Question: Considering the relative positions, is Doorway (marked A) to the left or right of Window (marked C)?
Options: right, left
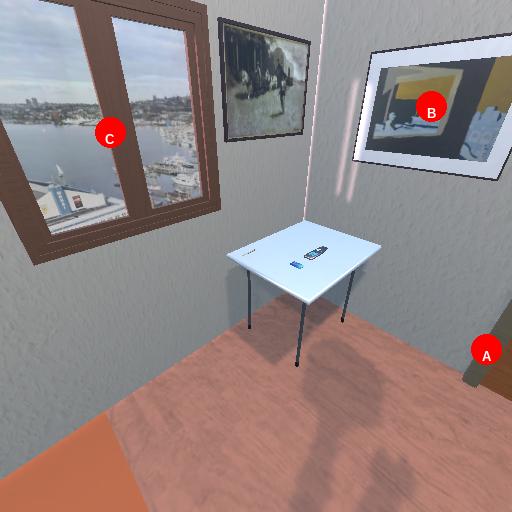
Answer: right